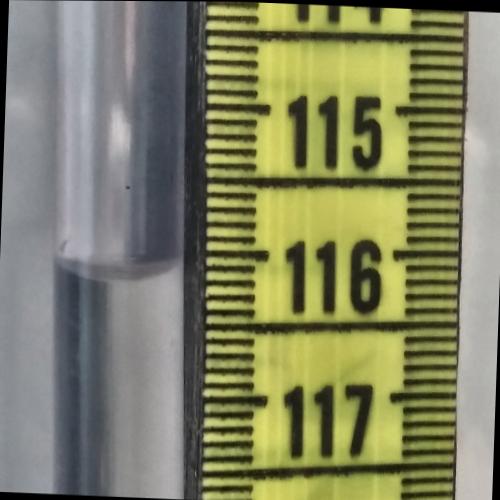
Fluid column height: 116.1 cm